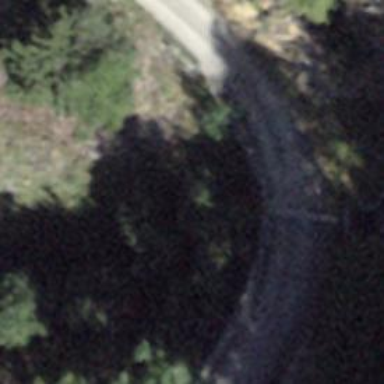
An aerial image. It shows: Culvert tunnel.